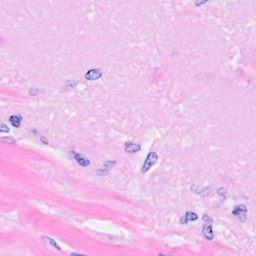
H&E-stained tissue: Breast